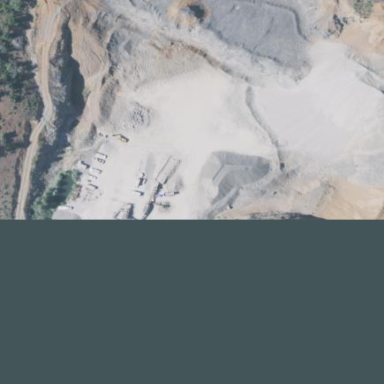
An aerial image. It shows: Quarry area.